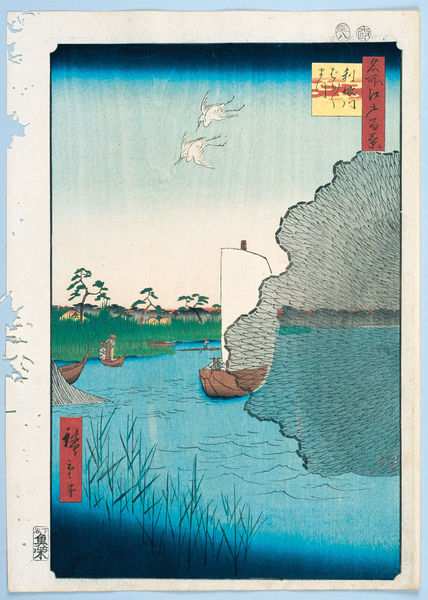
Titel: 100 berühmte Ansichten von Edo
Künstler: Utagawa Hiroshige
Schlagwörter: blau, felsen, gemälde, himmel, meer, wasser, bäume, fluss, grün, landschaft, see, ufer, zeichnung, rot, rahmen, bild, hügel, schilf, vögel, land, pflanzen, boot, boote, japan, schiff, schiffe, schrift, segel, fischer, segelschiff, berge, schriftzeichen, schild, asien, asiatisch, kranich, netz, kraniche, östlich, pflanen, hiroshige